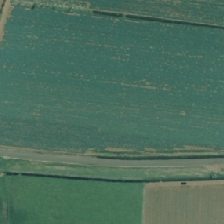
Land cover: shortrotation_cropland